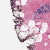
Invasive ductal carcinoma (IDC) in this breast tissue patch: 0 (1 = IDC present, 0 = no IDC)